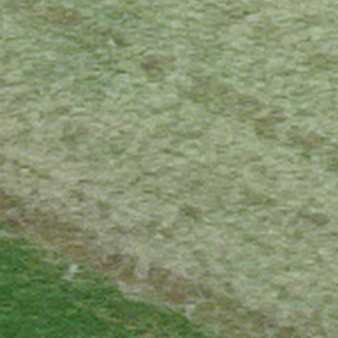
Label: other